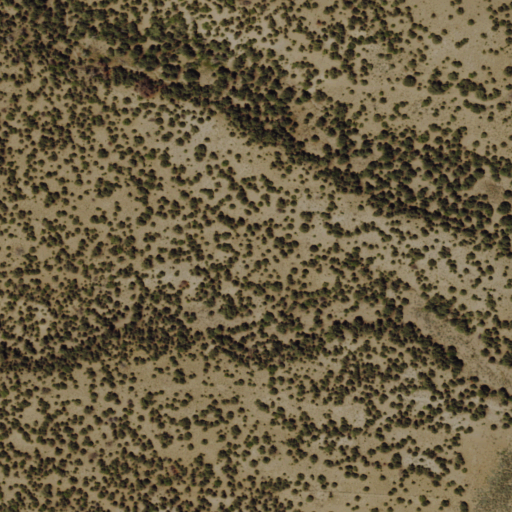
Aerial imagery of valley in Nevada named Farrington Canyon containing evergreen forest and shrub